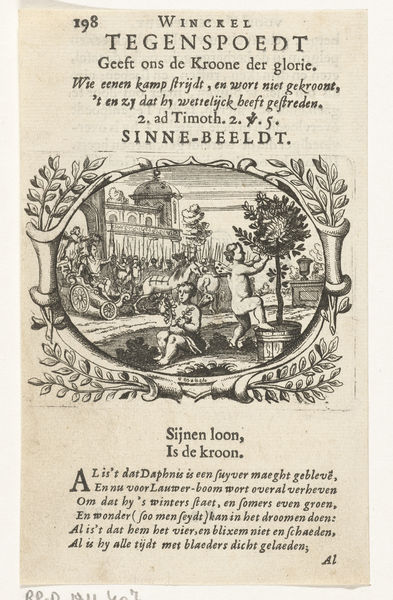
Titel: Tegenspoed geeft de mens de kroon van Glorie
Künstler: Gaspar Bouttats
Standort: Amsterdam
Institution: Rijksmuseum
Schlagwörter: gravure, amour, illustration, putti, livre, vignette, laurier, pays-bas